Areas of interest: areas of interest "Basketball Arena"
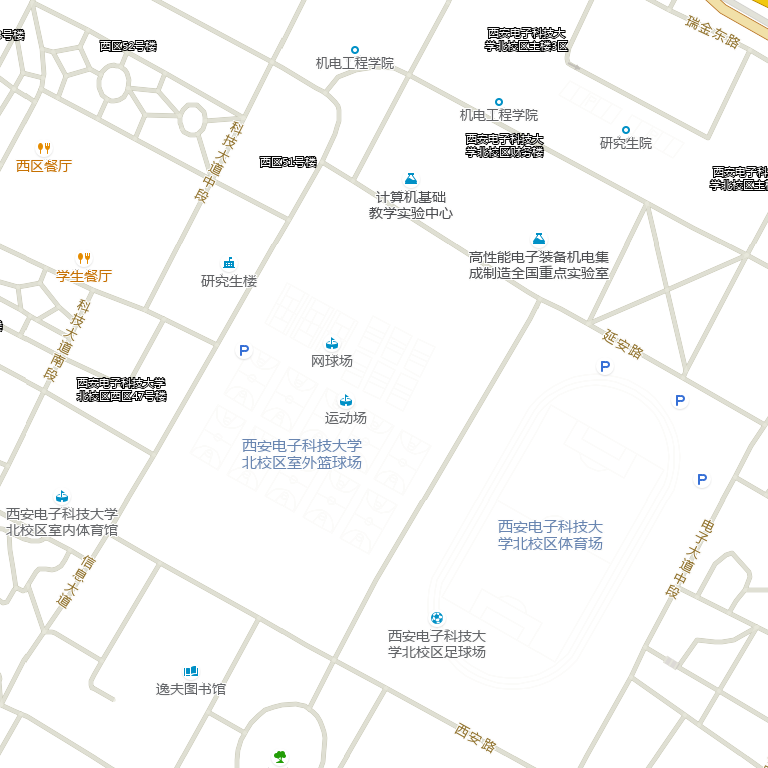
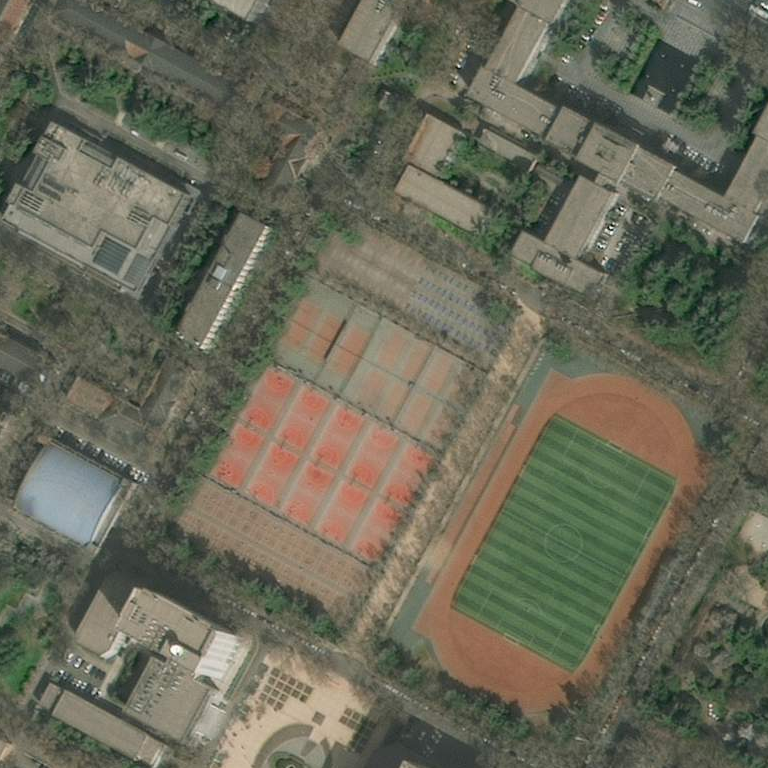